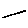
Label: line